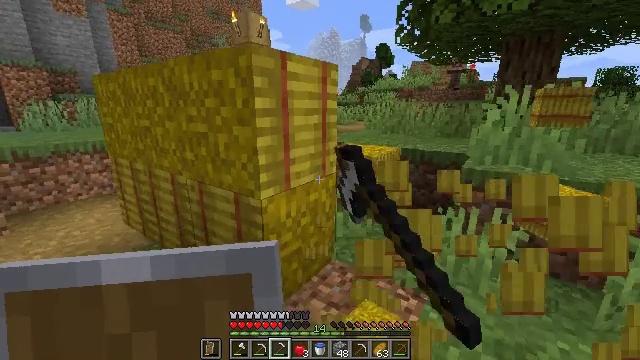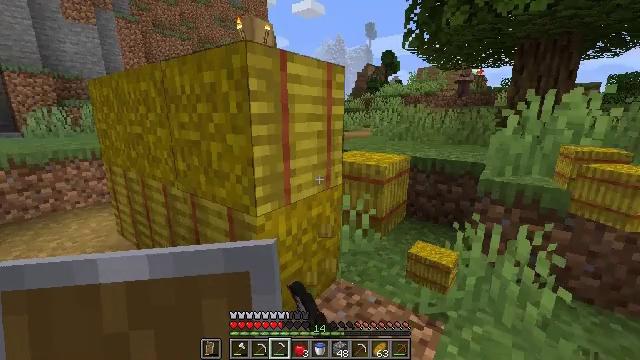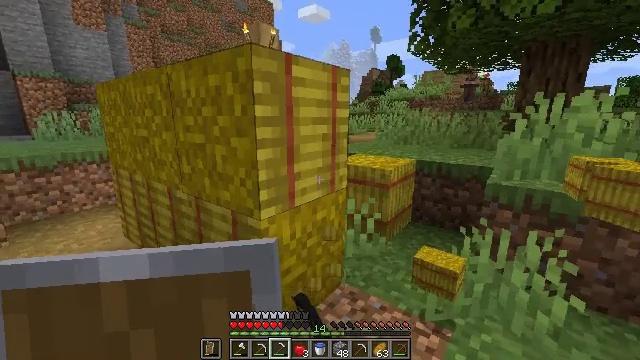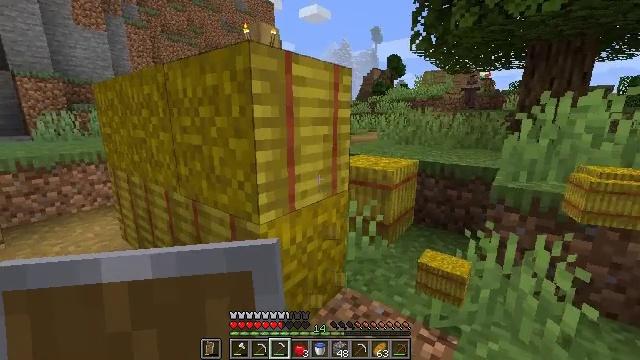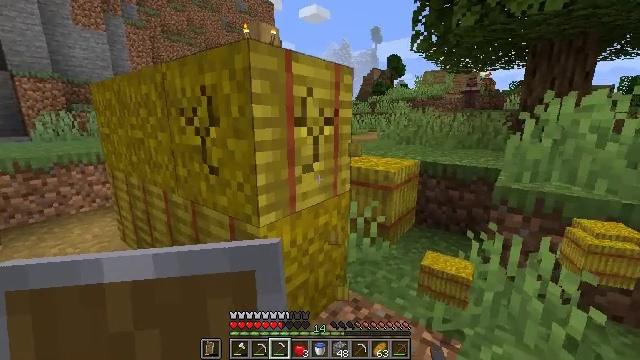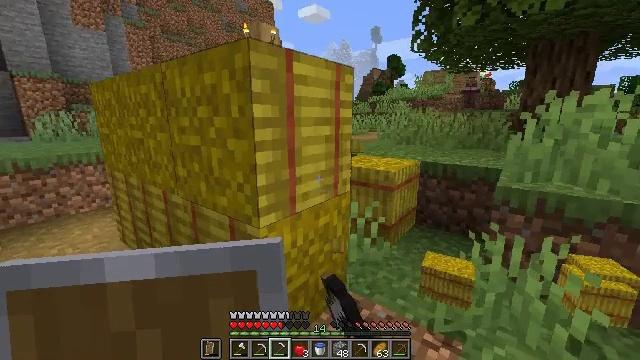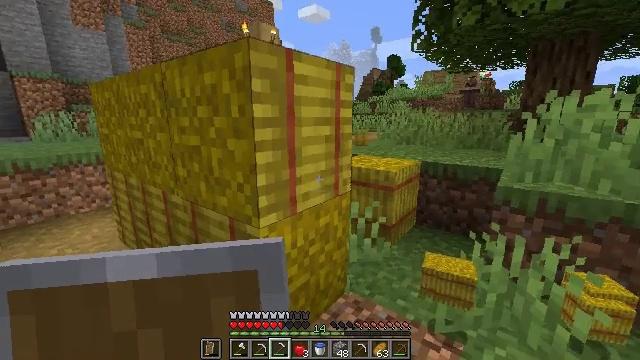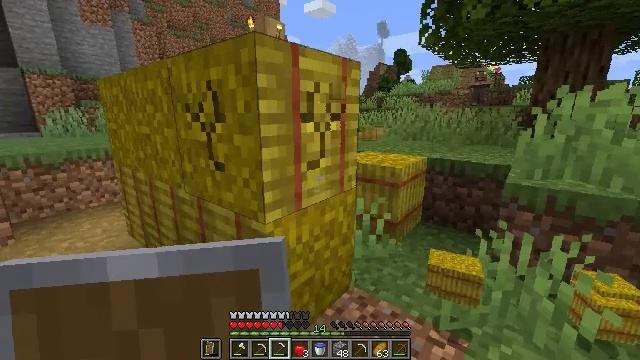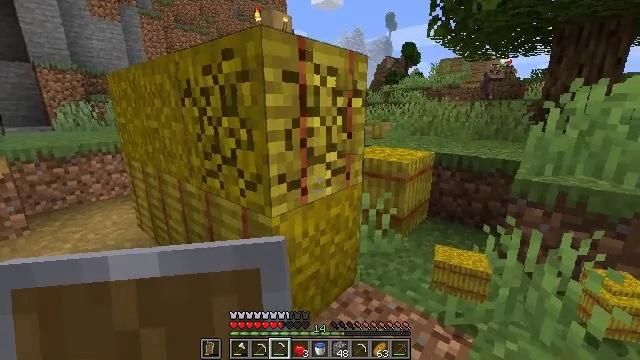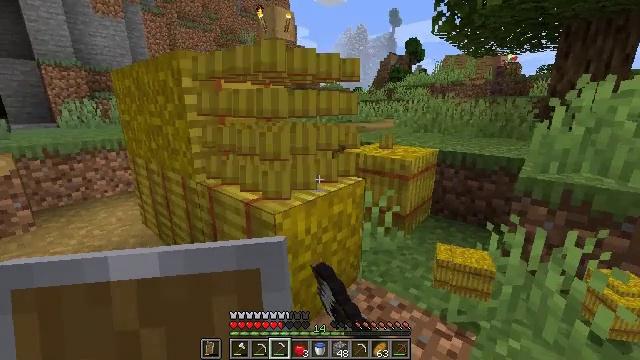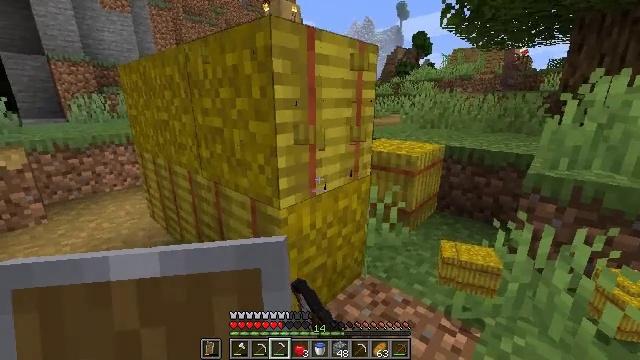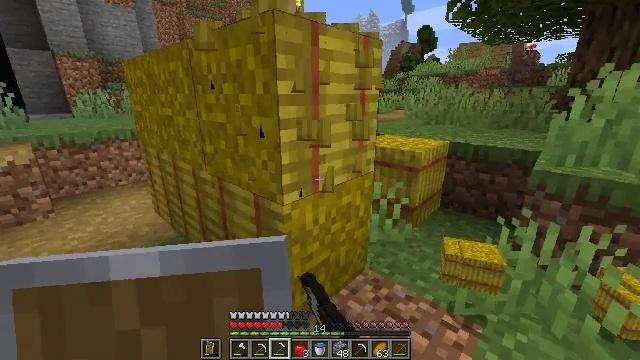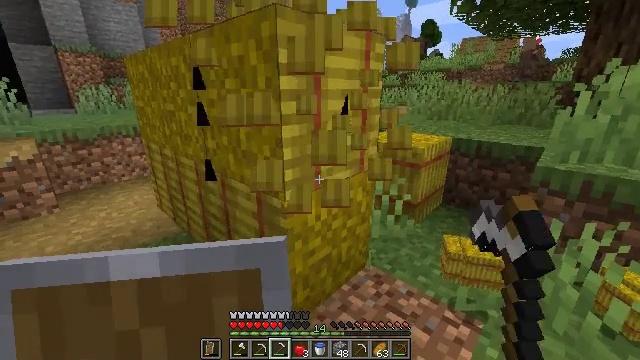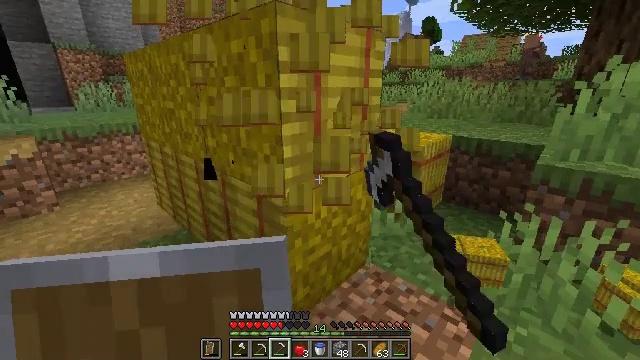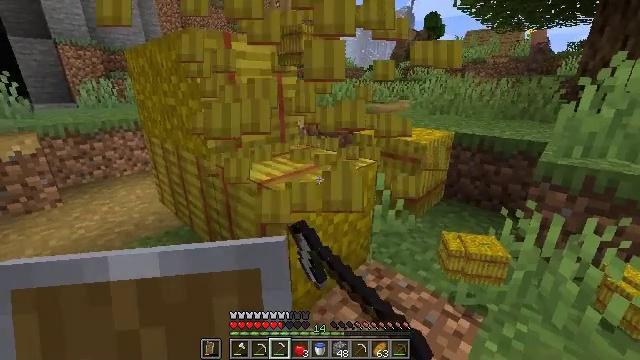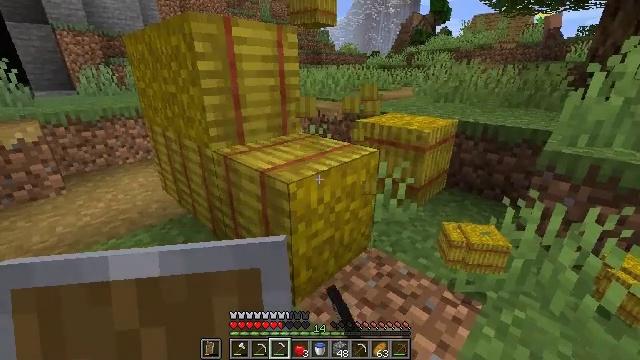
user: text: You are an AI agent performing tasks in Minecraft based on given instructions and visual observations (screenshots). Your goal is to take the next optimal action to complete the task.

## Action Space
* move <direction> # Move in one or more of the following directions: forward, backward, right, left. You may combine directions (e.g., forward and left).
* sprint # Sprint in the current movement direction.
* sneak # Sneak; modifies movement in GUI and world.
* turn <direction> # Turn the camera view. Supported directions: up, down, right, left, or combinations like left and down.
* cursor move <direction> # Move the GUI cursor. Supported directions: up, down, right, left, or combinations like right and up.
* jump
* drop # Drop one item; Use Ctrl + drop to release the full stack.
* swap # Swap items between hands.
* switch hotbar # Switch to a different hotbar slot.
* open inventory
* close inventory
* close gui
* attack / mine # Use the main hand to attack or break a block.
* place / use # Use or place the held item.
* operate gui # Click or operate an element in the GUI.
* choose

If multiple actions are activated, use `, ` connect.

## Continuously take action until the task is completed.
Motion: motion action
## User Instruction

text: Mine a hay block from the field.
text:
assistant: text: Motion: turn left and up
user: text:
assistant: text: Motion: turn left
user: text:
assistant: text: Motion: no_op
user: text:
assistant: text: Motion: attack / mine
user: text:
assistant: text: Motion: no_op
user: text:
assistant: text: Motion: no_op
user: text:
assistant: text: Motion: turn left, attack / mine
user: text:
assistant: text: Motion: turn left and down, attack / mine
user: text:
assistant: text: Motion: attack / mine
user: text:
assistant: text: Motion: turn left and down, attack / mine
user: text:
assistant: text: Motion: attack / mine
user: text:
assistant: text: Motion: attack / mine
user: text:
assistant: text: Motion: attack / mine
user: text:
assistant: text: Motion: attack / mine
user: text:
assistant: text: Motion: turn down, attack / mine
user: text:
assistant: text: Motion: attack / mine
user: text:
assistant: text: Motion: attack / mine
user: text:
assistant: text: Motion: attack / mine
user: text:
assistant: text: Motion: attack / mine
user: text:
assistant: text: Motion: attack / mine
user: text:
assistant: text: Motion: attack / mine
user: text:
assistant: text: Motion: attack / mine
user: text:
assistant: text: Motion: attack / mine